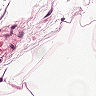
Metastatic tissue present: no